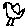
Label: bird